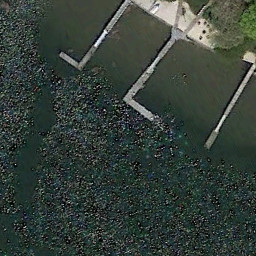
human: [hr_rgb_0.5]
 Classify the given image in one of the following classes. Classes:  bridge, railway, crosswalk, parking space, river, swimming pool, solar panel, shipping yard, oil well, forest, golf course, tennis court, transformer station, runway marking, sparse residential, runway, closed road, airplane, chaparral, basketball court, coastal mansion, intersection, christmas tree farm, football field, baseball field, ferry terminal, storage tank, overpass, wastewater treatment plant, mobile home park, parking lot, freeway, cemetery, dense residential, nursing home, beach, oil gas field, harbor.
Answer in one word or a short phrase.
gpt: ferry terminal